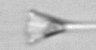
Label: Asterionellopsis_glacialis